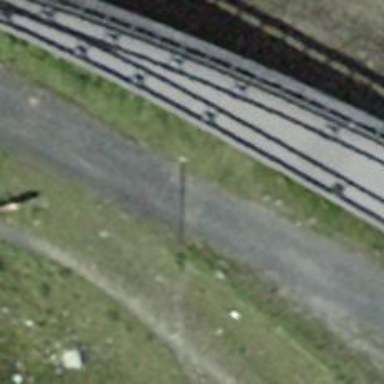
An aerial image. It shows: Gravel track with grade 4 classification.